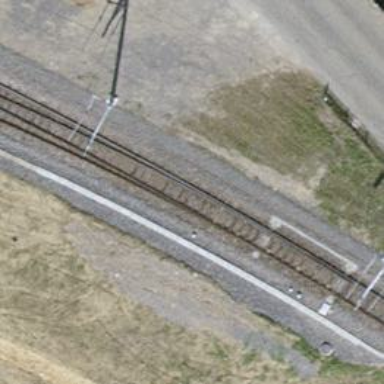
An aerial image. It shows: Railway switch.